Question: I have a database with only 1 table, this table has 27+ fields and not all of them will contain a value (some will be empty). I have a button ("search alarm") on a navigation form that performs a multi-field search, there are 6 different fields which the user can search by and the user can use from 1 to 6 criteria at the same time (please see photo). .
For example, I can search by just the Name, or the Name and the Tag etc etc and I want all the records that have those items to show even if there are some other missing fields in that record.
Below is the code that executes when the button is clicked.
'''
varI = DLookup("Tag", "tblAlarms", "Tag Like '*" & Forms![frmHomePage]!inputTag & "*'")
varJ = DLookup("Name", "tblAlarms", "Name Like '*" & Forms![frmHomePage]!inputName & "*'")
varX = DLookup("Plant_Identification_Number", "tblAlarms", "Plant_Identification_Number Like '*" & Forms![frmHomePage]!inputPlantID & "*'")
varY = DLookup("Priority", "tblAlarms", "Priority Like '*" & Forms![frmHomePage]!inputPriority & "*'")
varZ = DLookup("Group", "tblAlarms", "Group Like '*" & Forms![frmHomePage]!inputGroup & "*'")
varK = DLookup("Classification", "tblAlarms", "Classification Like '*" & Forms![frmHomePage]!inputClass & "*'")
If Not IsNull(varI) And Not IsNull(varJ) And Not IsNull(varX) And Not IsNull(varY) And Not IsNull(varZ) And Not IsNull(varK) Then
DoCmd.OpenForm "frmAlarms", acNormal, "", "Tag Like ""*"" & [Forms]![frmHomePage]![inputTag] & ""*"" and Name Like ""*"" & [Forms]![frmHomePage]![inputName] & ""*"" and Plant_Identification_Number Like ""*"" & Forms![frmHomePage]!inputPlantID & ""*"" and Priority Like ""*"" & Forms![frmHomePage]!inputPriority & ""*"" and Group Like ""*"" & Forms![frmHomePage]!inputGroup & ""*"" and Classification Like ""*"" & Forms![frmHomePage]!inputClass & ""*""", acEdit, acNormal
DoCmd.Close acForm, "frmHomePage", acSaveNo
Me.Visible = False
Else
MsgBox "0 Search Results Were Found!"
Me.Visible = True
End If
'''
My problem is that I cannot run the query/search (DoCmd.OpenForm line) when there are missing fields in the data tables.
I have tried removing the 'If' condition so that it will run the command regardless of whether a field is missing or not however ms access does not return any records unless the record contains data in all fields. Is there a way around this?
I have thought of the following:
1. Having 'If' statements to execute different queries depending on the data that has been input but with 6 different fields to search from that's 720 different combinations.
2. Building a query string (DoCmd.OpenForm line in code) dependent on the search input, but I can't think of a way for the code to know when to put an '&' in between.
3. Tried having the button just run a query but again the problem is that if there are missing fields in a record, that record wont show even if the search criteria matches. For example, if I search for all records with the tag = 1234, these records will only show if all 27+ fields within that record contain a value.
4. Could possibly put "n/a" in all the fields that are empty, but is there a way of automatically doing this? As there is a user entry part of this database and it would be ideal if it would automatically populate empty fields with "n/a" upon a new record creation. Though this will make the table/data look a bit messy so would prefer a way around the search query and missing fields.
Any help would be much appreciated! Thanks in advance.
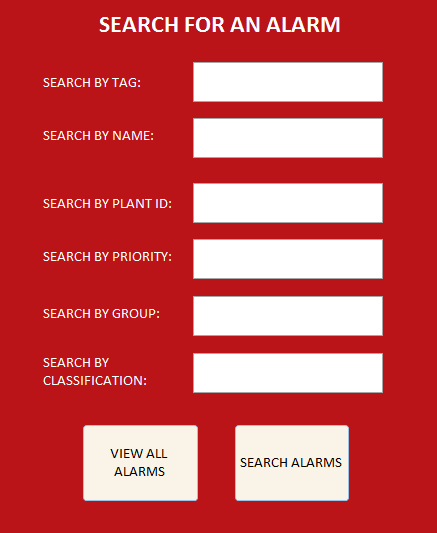
Answer: The string concatenation is not correct. Consider:
'''
DoCmd.OpenForm "frmAlarms", acNormal, , "[Tag] LIKE '*" & Me.inputTag & _
"*' AND [Name] LIKE '*" & Me.inputName & _
"*' AND Plant_Identification_Number LIKE '*" & Me.inputPlantID & _
"*' AND Priority LIKE '*" & Me.inputPriority & _
"*' AND [Group] LIKE '*" & Me.inputGroup & _
"*' AND Classification LIKE '*" & Me.inputClass & *'", acEdit, acNormal
'''
LIKE and wildcard will not work properly on number field.
Handling empty (Null) fields in record options:
1. calculation in query that returns a value if field is null - the "N/A" idea - and apply filter criteria to that field
2. include OR Is Null in the criteria for each field, parentheses around both parts of OR phrase will be critical
However, if you are going to use VBA to build criteria string (as opposed to a dynamic parameterized query object), then conditionally building string is probably best approach. Don't include a criteria if no input in textbox. Review <URL>
Tag and Name and Group are reserved words. Should not use reserved words as names to avoid unexpected results. Enclosing in [ ] should resolve but better to avoid.